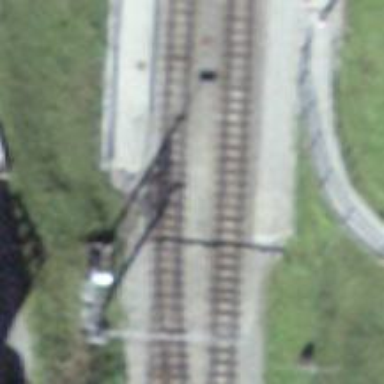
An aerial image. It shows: Railway switch.